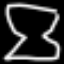
Label: hourglass